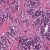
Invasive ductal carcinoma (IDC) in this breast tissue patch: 1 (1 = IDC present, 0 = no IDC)